Question:
I need to recreate the above image using HTML, CSS, SVG, or some other similar means. It'll be solely for visual purposes, not needing any type of actual functionality. Preferably the non-white parts would be transparent so that I could easily change the background color and have other elements within the center
The reason why I cannot use a transparent image is because I need to be able to easily scale it and possibly change the color of the bars with little trouble
I know how to do approximately the same thing using <URL>, but that would require a separate element for every single segment which I do not want.
The other option I thought up would be to create a doughnut graph in Raphael.js with a whole lot pieces in it, but that also seems like a lot of work for the simple outcome that I want
So before I start a long and complex process using one of the methods I mentioned, is there a simpler, more optimized way to create the effect I desire? I'm not asking for the finished output, merely insight as to what methods are optimal to create this type of effect
The optimal solution would be a pure CSS approach that does not require a separate element for each segment. Otherwise the answers provided are great solutions!
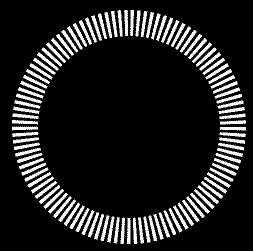
Answer: You could just do this with 'stroke-dasharray':
'''
<svg xmlns="http://www.w3.org/2000/svg" viewBox="0 0 100 100">
<circle cx="50" cy="50" r="30" stroke-dasharray="0.628" stroke-width="2"
fill="none" stroke="black"/>
</svg>
'''
Example: <URL>